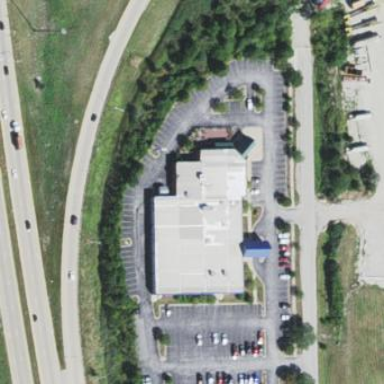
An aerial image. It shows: Commercial building with bowling alley on leisure land.